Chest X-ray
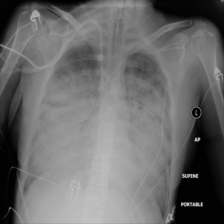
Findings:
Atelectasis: negative
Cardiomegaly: negative
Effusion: negative
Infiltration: positive
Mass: negative
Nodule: negative
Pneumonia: negative
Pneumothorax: negative
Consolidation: negative
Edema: negative
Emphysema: negative
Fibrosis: negative
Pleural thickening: negative
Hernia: negative